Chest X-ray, AP view. Patient: 22 years old, sex M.
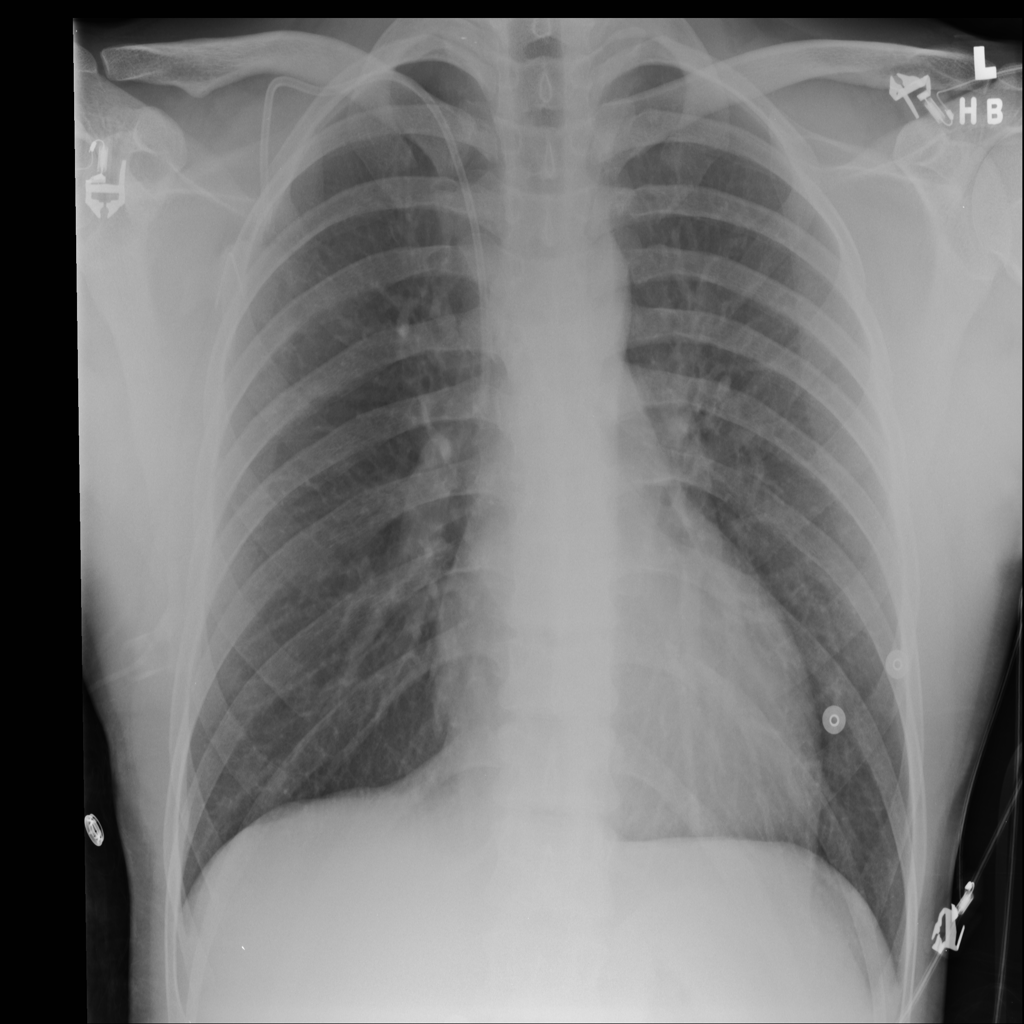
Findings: No Finding